Aerial crown-view tile of a tropical tree (Barro Colorado Island, Panama), acquired 20250512:
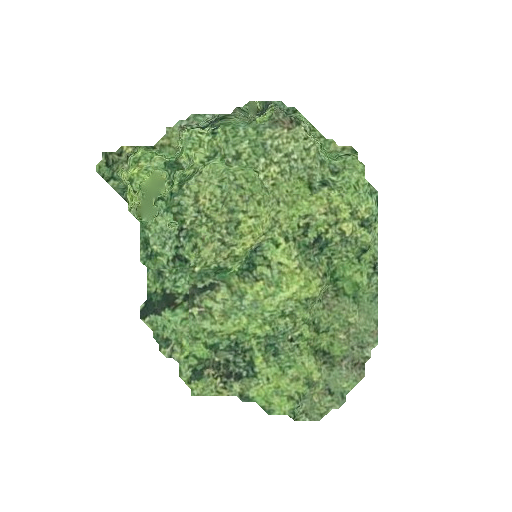
Species: Hieronyma alchorneoides
GBIF accepted scientific name: Hieronyma alchorneoides
Crown area: 93.111 m²